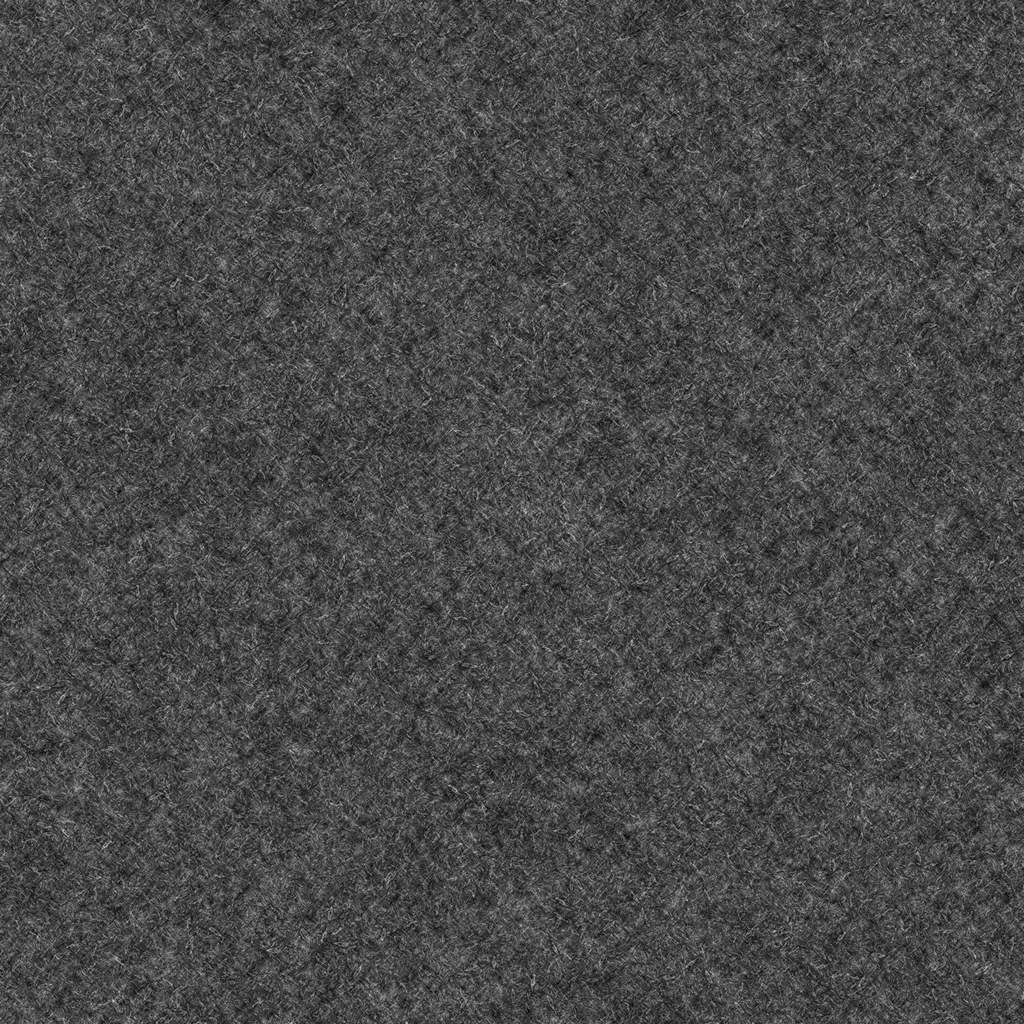
Texture map type: Roughness